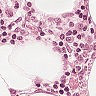
Metastatic tissue present: no